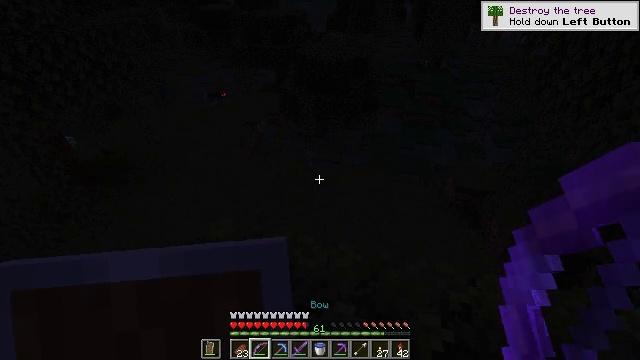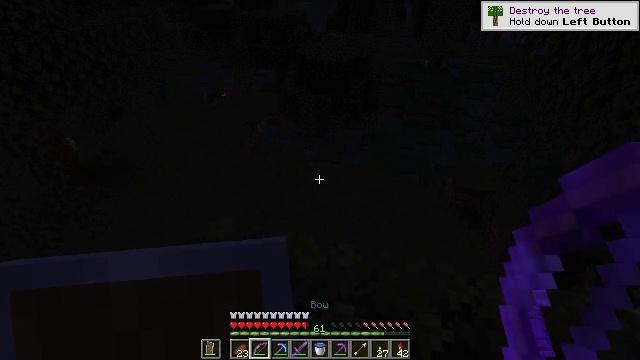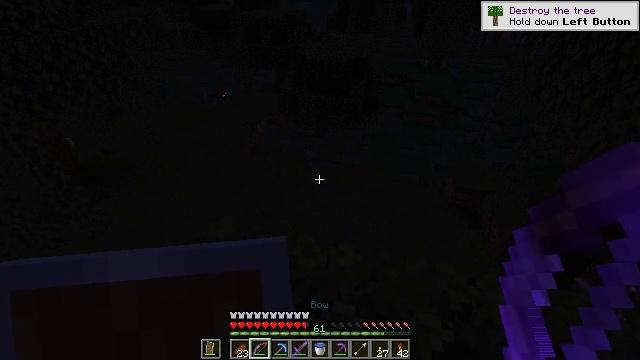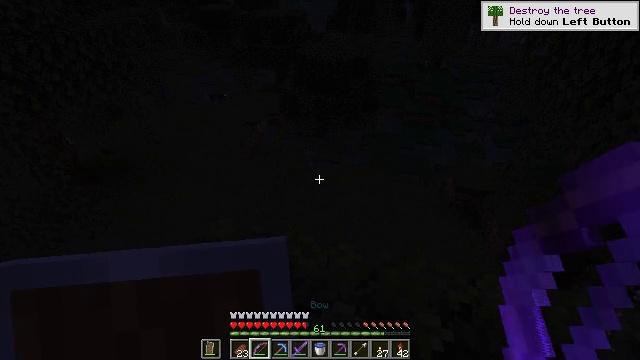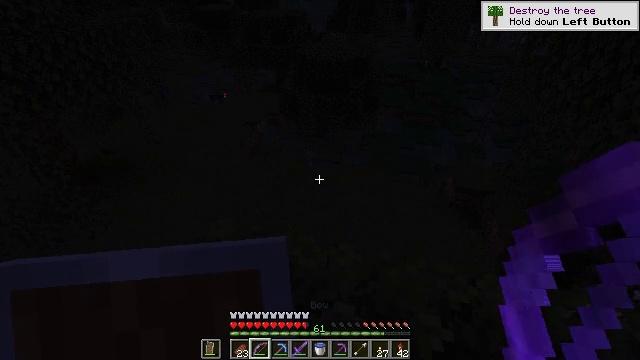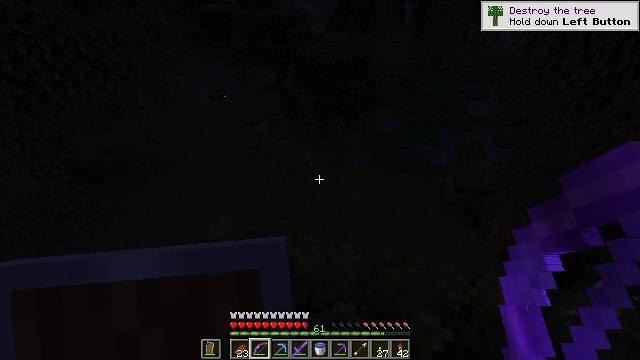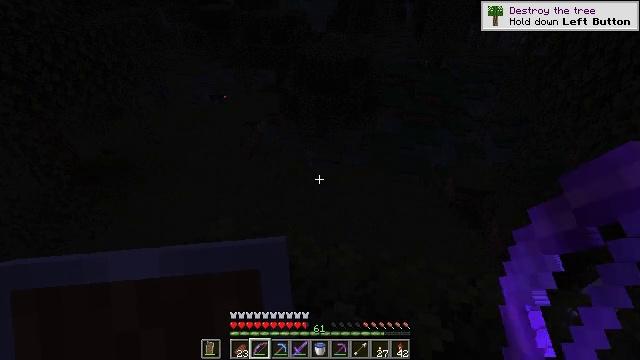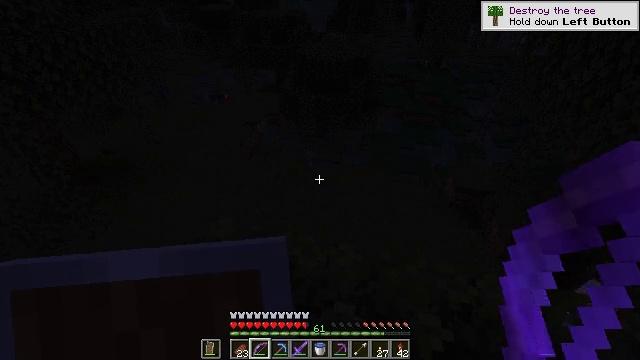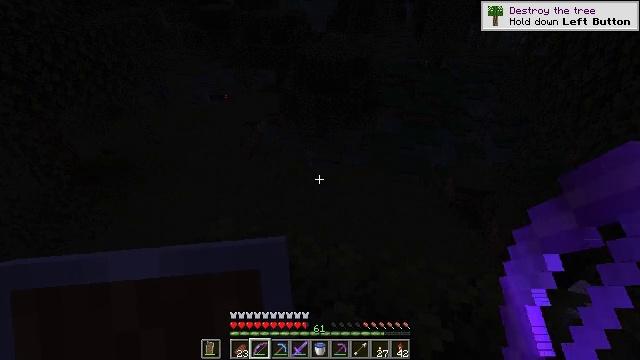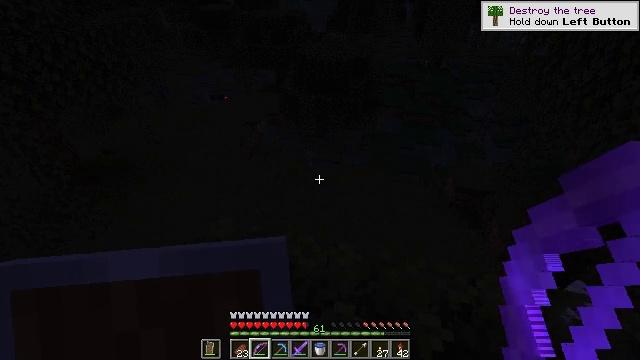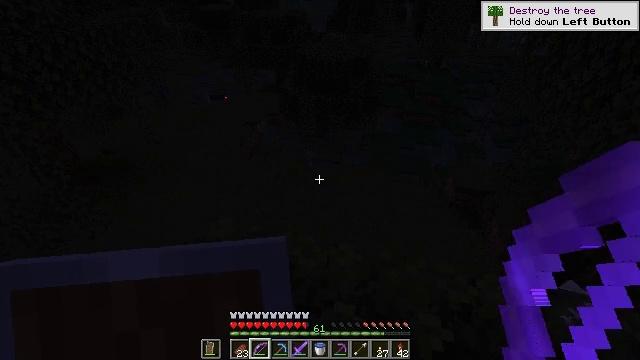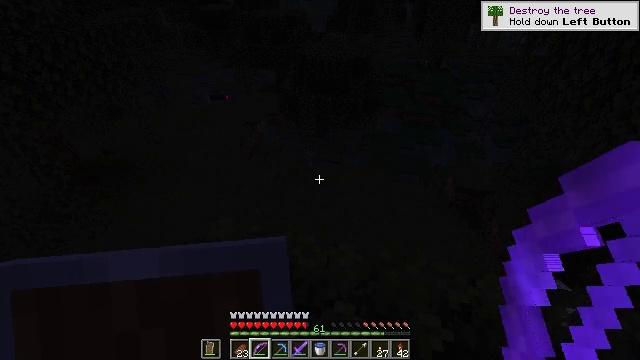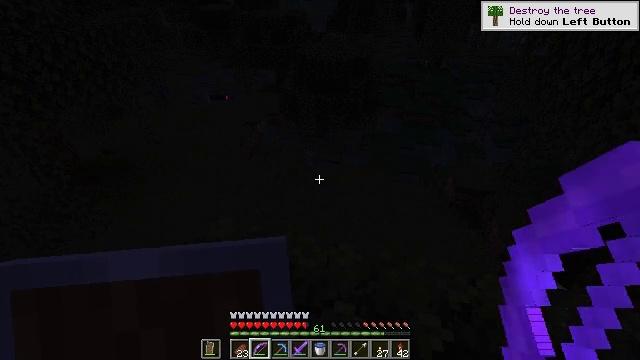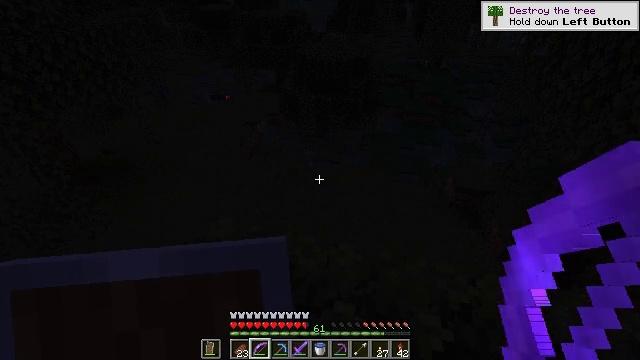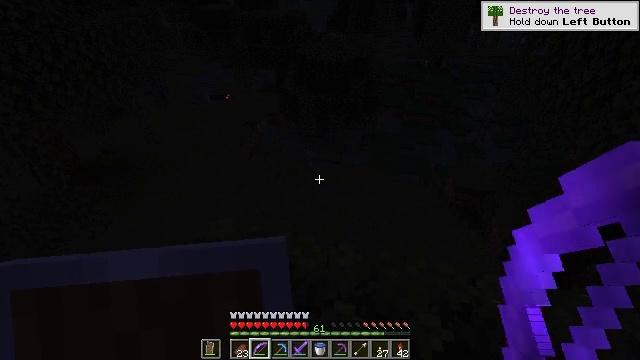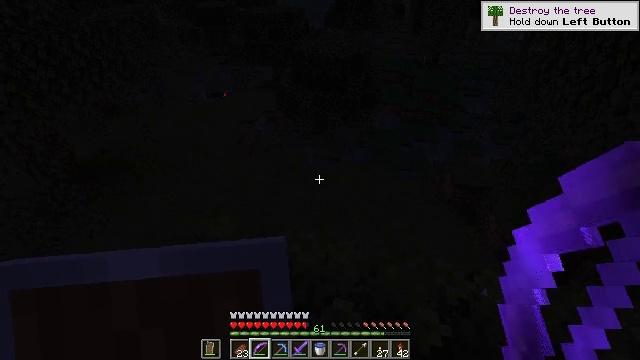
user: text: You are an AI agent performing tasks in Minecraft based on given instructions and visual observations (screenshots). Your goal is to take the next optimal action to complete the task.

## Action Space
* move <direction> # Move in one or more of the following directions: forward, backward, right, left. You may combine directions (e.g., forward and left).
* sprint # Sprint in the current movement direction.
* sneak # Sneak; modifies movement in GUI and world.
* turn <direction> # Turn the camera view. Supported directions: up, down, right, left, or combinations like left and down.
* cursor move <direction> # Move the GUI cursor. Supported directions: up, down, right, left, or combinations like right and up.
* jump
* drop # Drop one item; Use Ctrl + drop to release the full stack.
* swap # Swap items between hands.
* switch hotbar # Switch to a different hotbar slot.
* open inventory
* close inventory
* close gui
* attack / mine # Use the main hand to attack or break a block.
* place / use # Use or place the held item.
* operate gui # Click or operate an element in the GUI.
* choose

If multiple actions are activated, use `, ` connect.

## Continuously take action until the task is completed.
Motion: motion action
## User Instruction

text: Fight a skeleton.
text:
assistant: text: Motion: no_op
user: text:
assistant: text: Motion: no_op
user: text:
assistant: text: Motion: no_op
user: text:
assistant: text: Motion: no_op
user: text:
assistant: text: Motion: no_op
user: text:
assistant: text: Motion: no_op
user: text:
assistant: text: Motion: no_op
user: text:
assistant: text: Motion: no_op
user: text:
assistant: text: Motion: no_op
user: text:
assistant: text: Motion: no_op
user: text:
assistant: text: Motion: no_op
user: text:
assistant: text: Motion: no_op
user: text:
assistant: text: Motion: no_op
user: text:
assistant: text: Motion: no_op
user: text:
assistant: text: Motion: no_op
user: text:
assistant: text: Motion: turn right and down
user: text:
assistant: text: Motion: turn right and down
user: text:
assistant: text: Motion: turn right and down
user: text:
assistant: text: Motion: turn right and down
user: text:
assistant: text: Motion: turn right
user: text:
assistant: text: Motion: no_op
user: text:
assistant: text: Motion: turn right
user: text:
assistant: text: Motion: turn right
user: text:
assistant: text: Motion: no_op
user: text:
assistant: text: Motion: turn right
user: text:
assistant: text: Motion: turn right
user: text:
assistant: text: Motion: turn right
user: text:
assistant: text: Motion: turn right
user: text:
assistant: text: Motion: turn right
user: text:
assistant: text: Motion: turn right